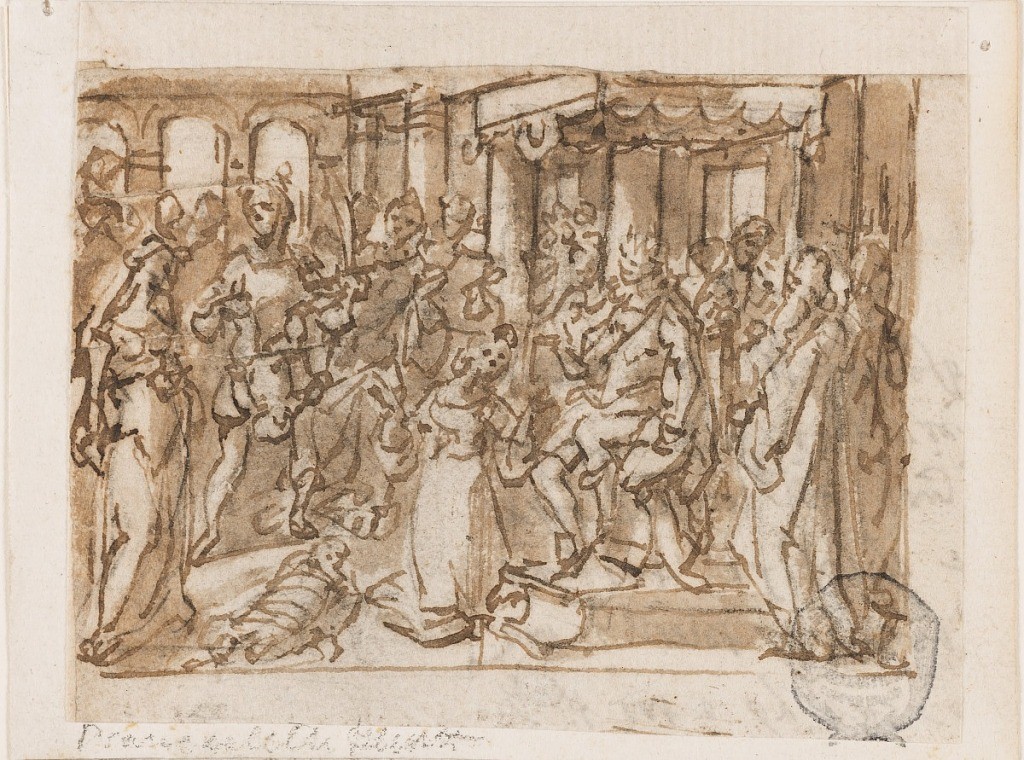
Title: The Spirit of Wisdom
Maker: Jan van der Straet, called Stradanus, Flemish, 1523–1605
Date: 1595 or before
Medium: Recto: pen and brown and black inks, brush and brown wash over black chalk on laid paper Verso: pen and brown ink on laid paper
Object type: Drawing
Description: Recto: The Judgment of Solomon, with Solomon seated at right, surrounded by his court. Two women appear before him, one kneeling, the other standing at left. Between them a soldier holds the disputed infant in one hand; with the other he raises a sword. The child's true mother will choose to save him.
Verso: Dutch inscription